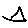
Label: triangle